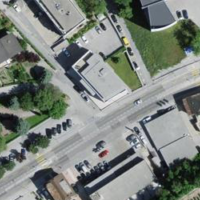
EUNIS habitat code: 54
Species observed at this site:
Saponaria ocymoides